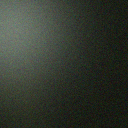
Screen state: off